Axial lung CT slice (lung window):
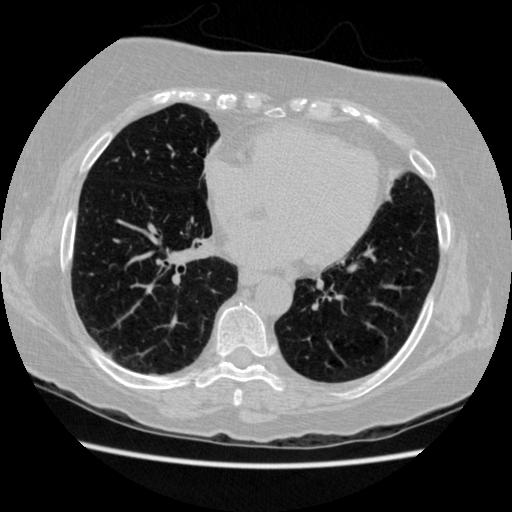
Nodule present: no